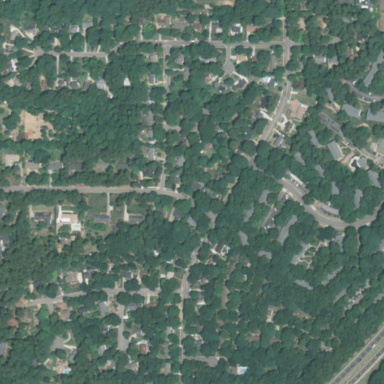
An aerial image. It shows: Residential area within neighborhood.